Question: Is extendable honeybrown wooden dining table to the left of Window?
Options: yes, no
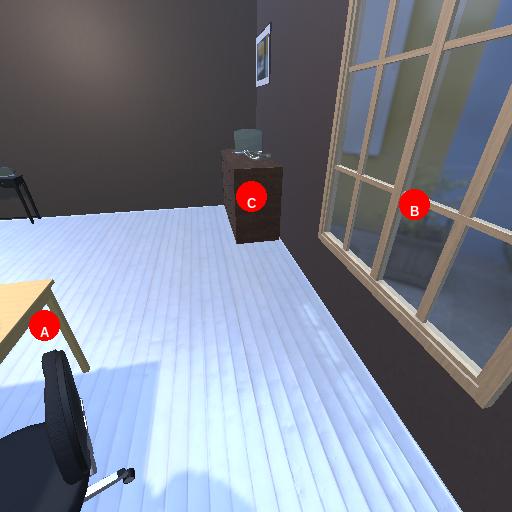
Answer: yes